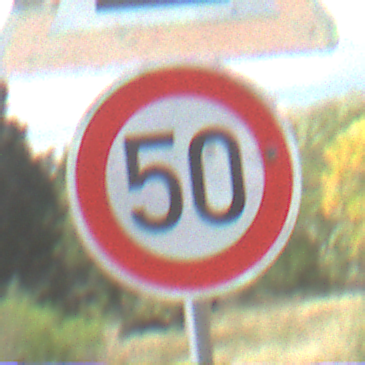
Verkehrszeichen: Geschwindigkeit50
Zusatzzeichen oben: UnebeneFahrbahn
Umgebung: Outdoor, Nature
Tageszeit: Midday
Wetter: PartlyCloudy
Licht: Natural
Jahreszeit: Autumn
Kontrast: HighContrast